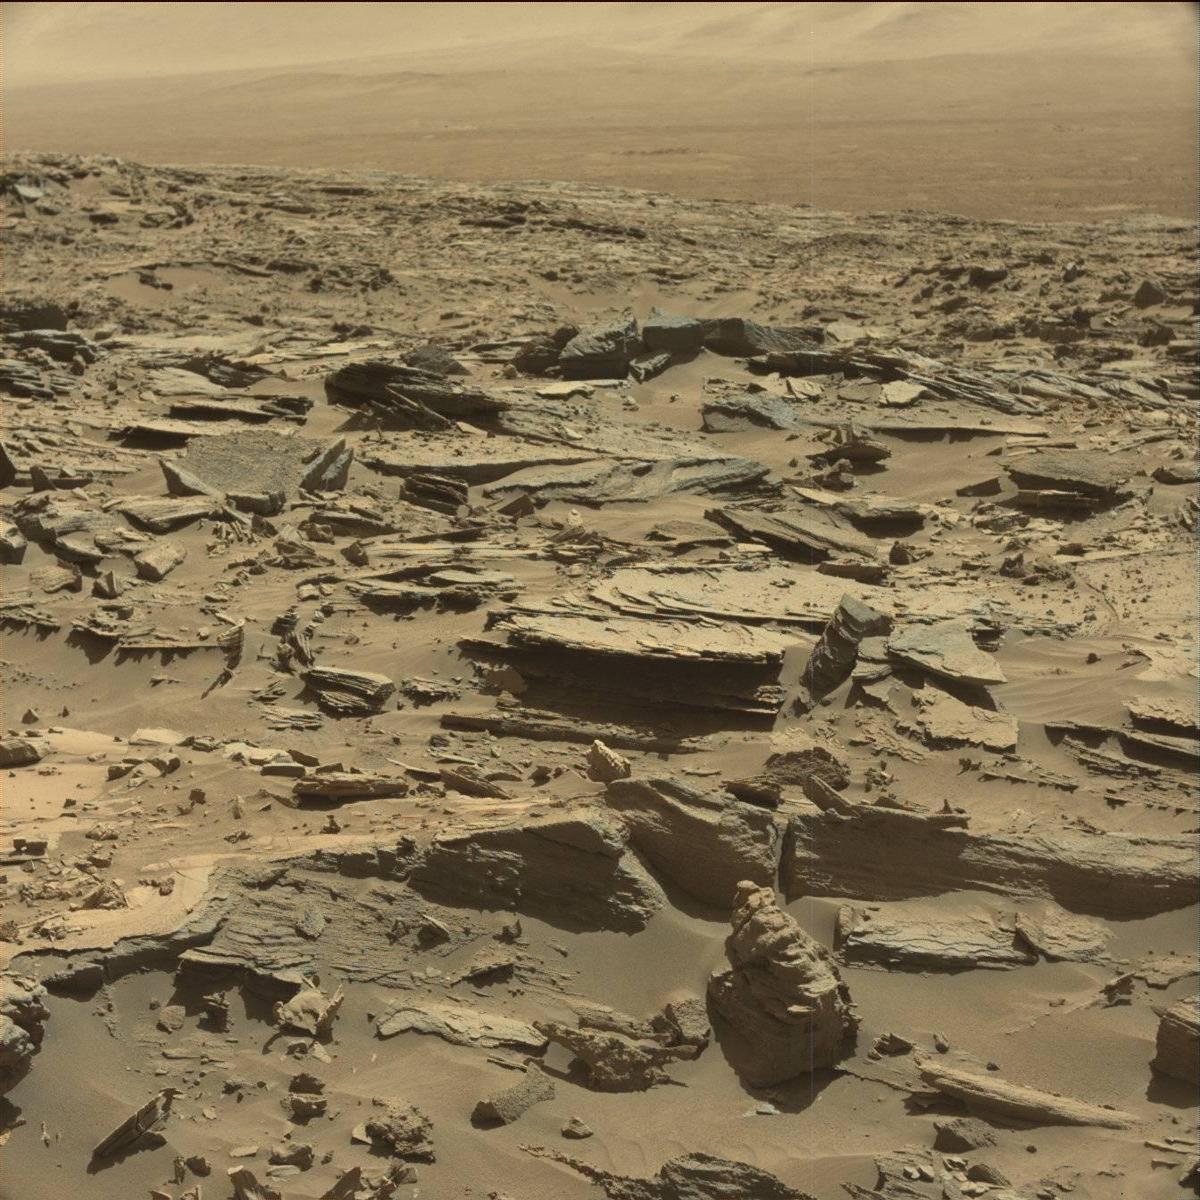
Terrain classes present: Bedrock, Ridge, Sand / Soil, Sky